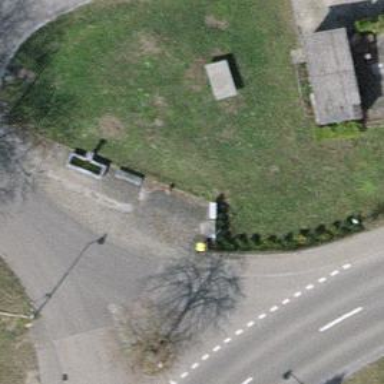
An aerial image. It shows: Bench.